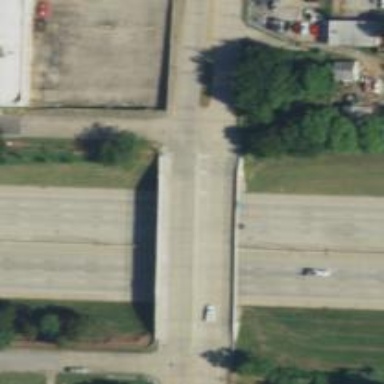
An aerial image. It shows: Tertiary road with bridge.